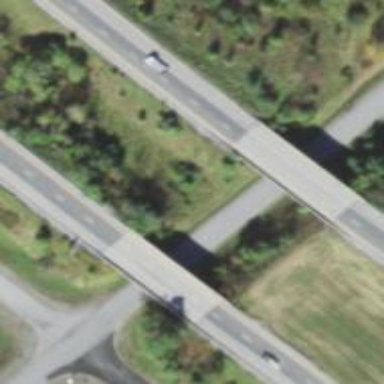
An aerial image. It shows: Motorway bridge.